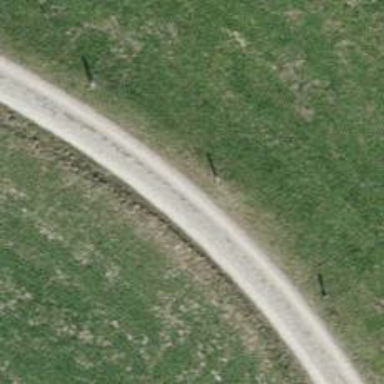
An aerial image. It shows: Track with grade 2 tracktype.